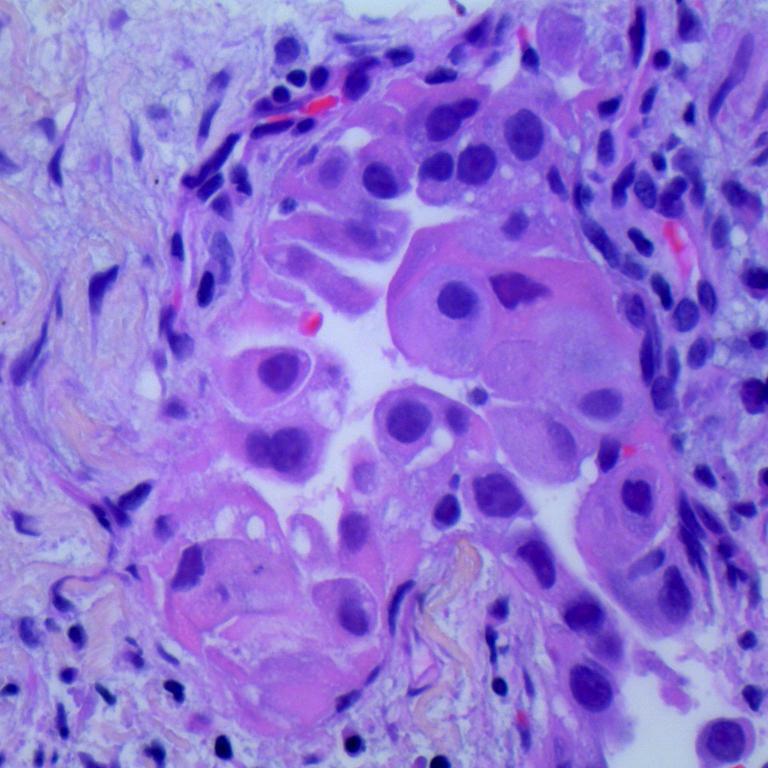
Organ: lung
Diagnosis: adenocarcinomas